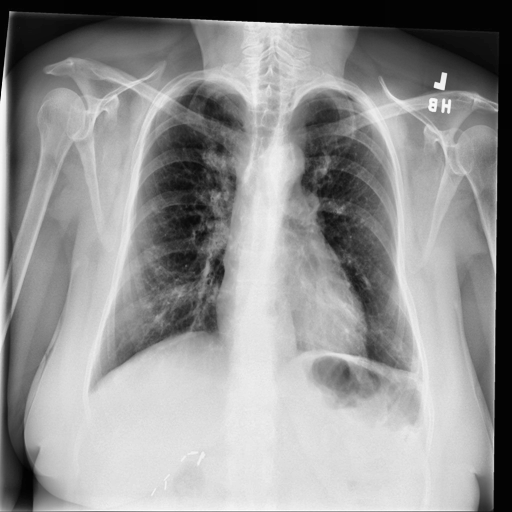
Finding: NORMAL